Aerial crown-view tile of a tropical tree (Barro Colorado Island, Panama), acquired 20241216:
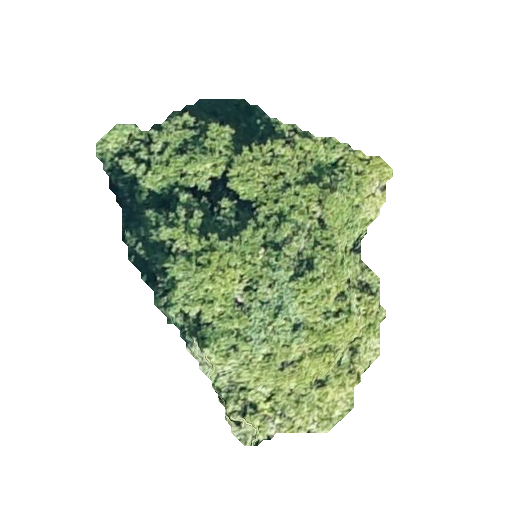
Species: Alseis blackiana
GBIF accepted scientific name: Alseis blackiana
Crown area: 97.449 m²